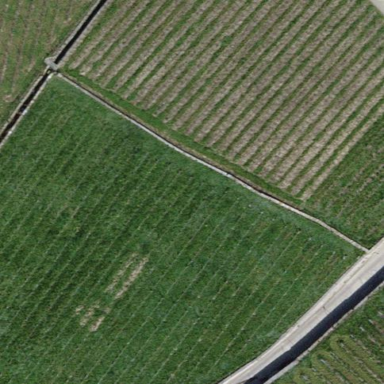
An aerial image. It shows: Vineyard growing grapes.